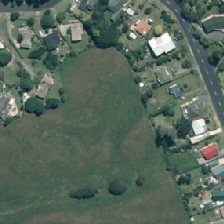
Land cover: urban_parkland